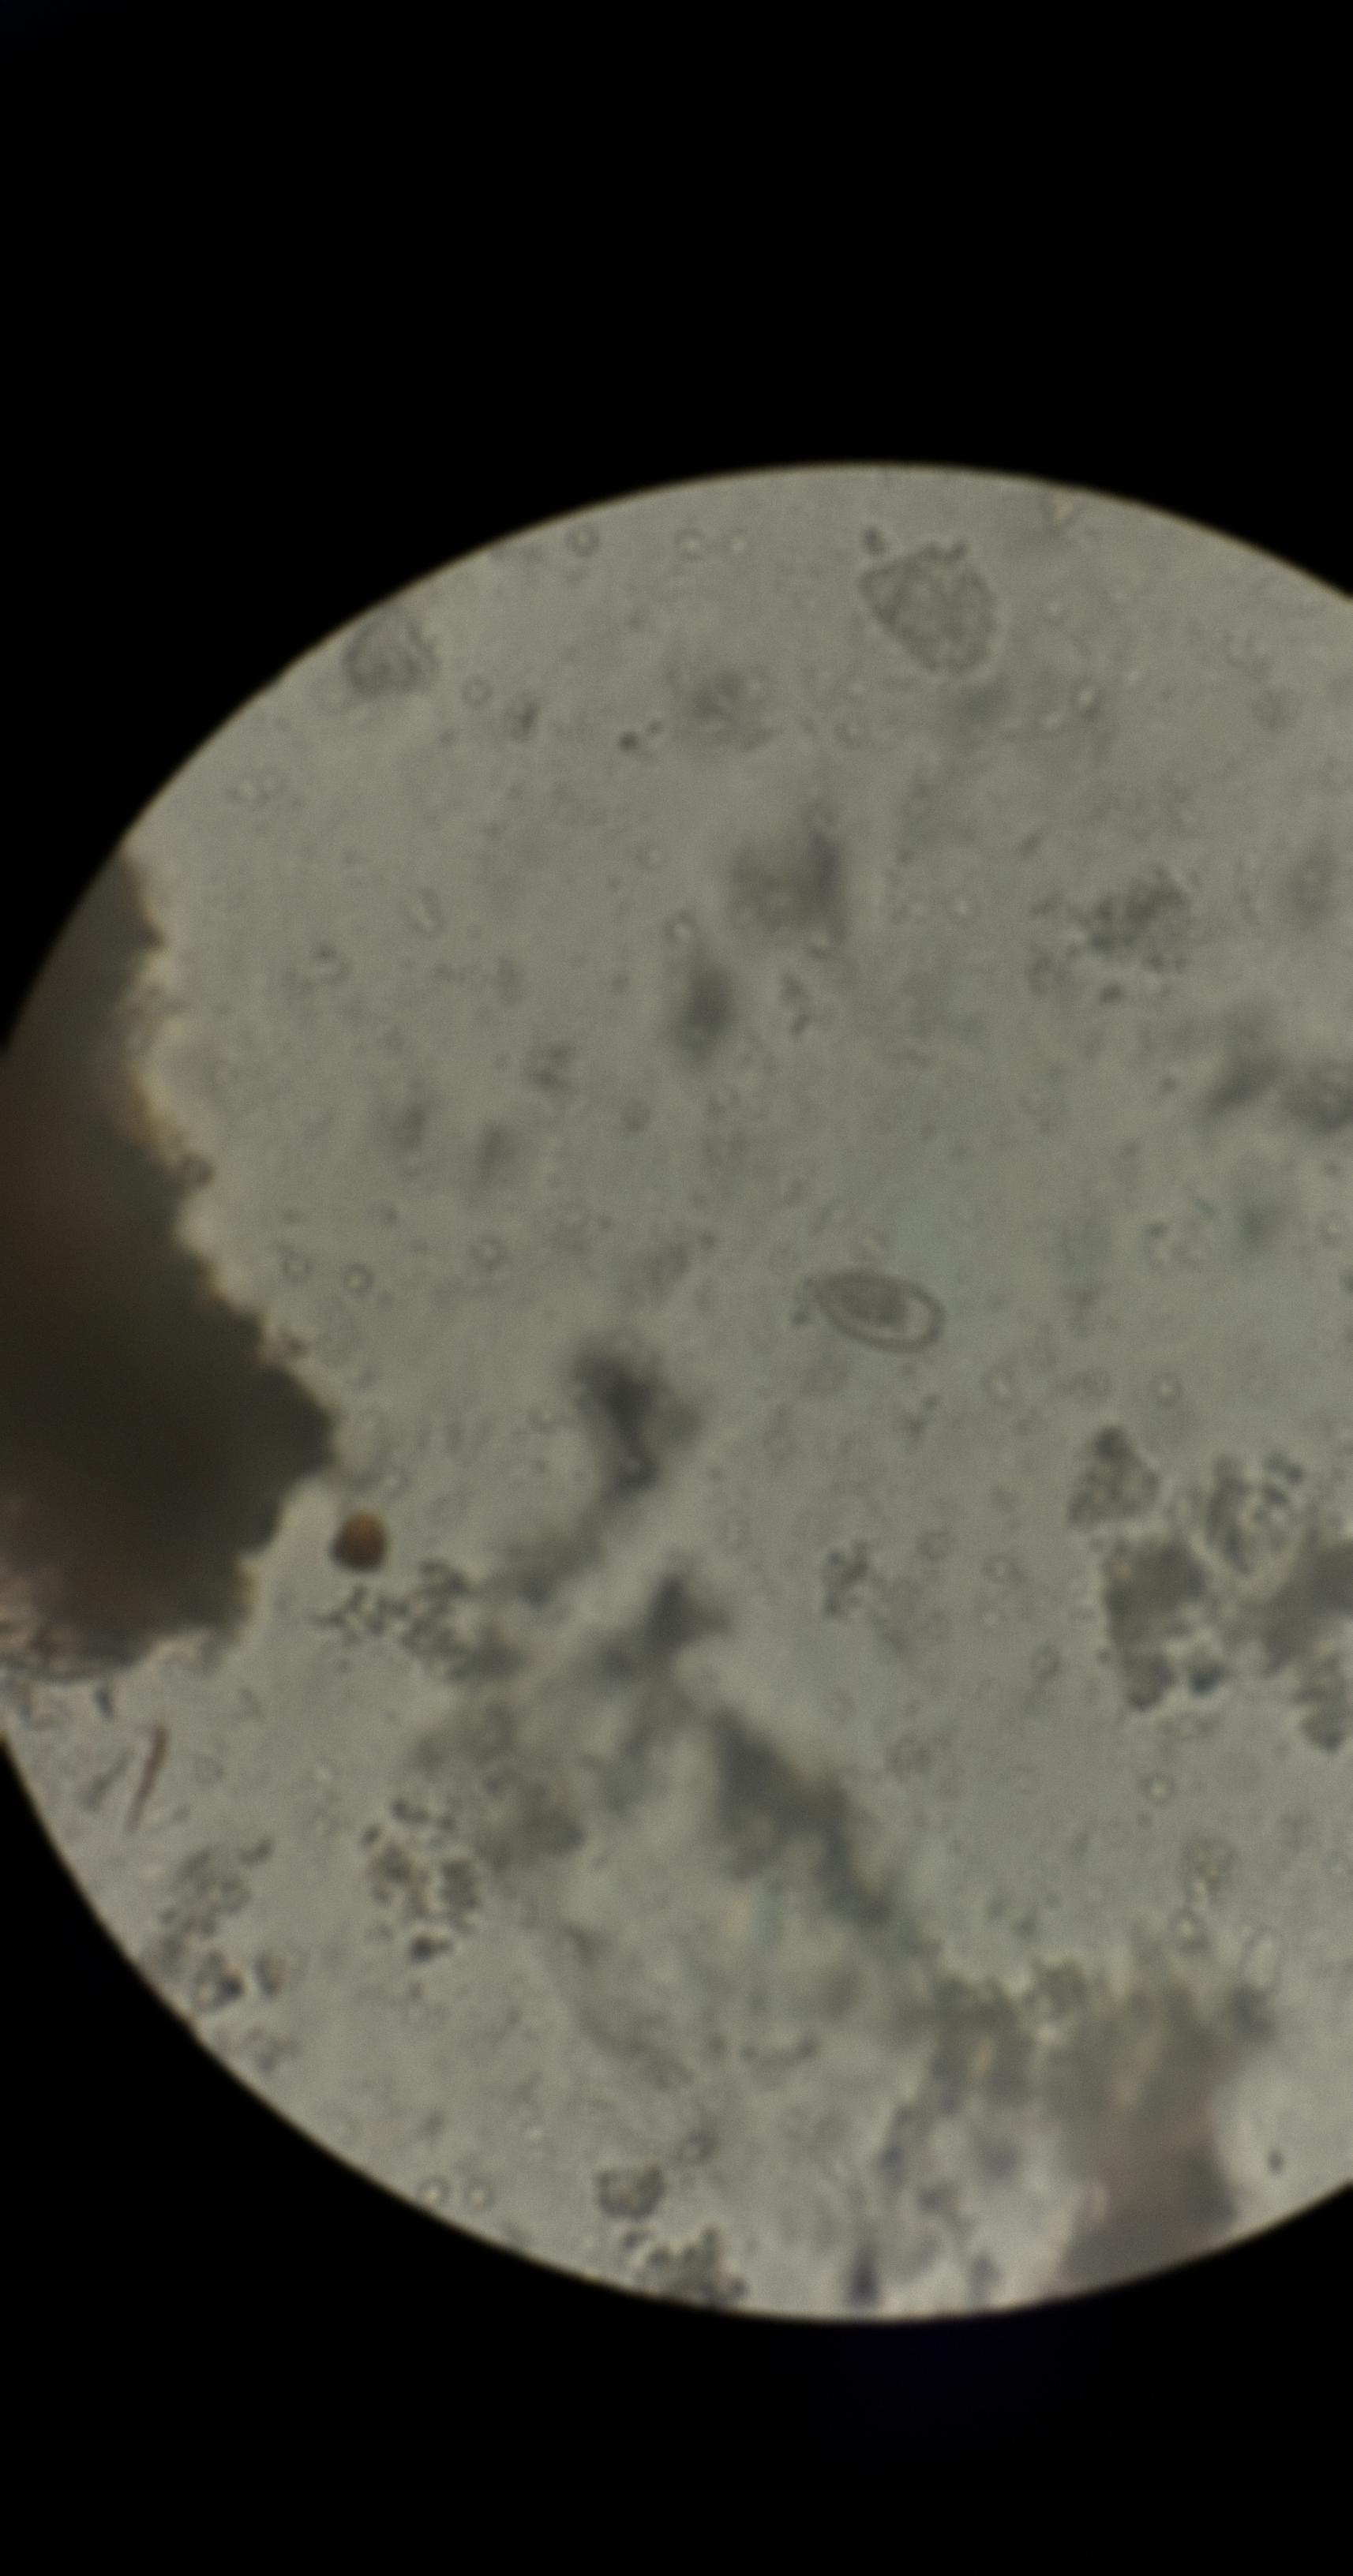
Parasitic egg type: Capillaria philippinensis